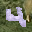
Label: 4